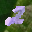
Label: 2